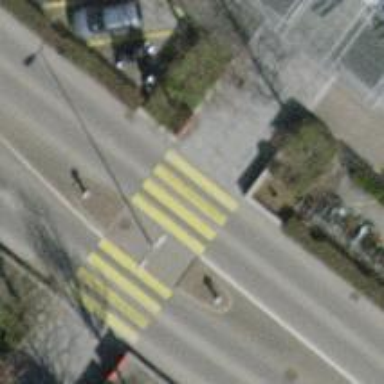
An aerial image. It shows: Marked crossing on footway. The crossing has visible markings.